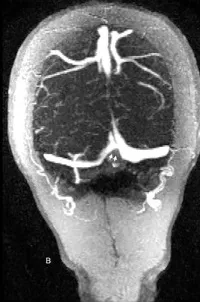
Brain MRI scan after secondary resection. According to new onset of cephalalgia, the torcula's extrinsic compression was demonstrated [double arrowhead in (B), venous-phase angio-MRI.
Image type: radiology (mri)